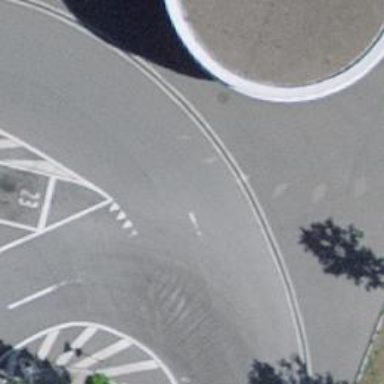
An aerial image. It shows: Road with "give way" sign.